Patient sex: M
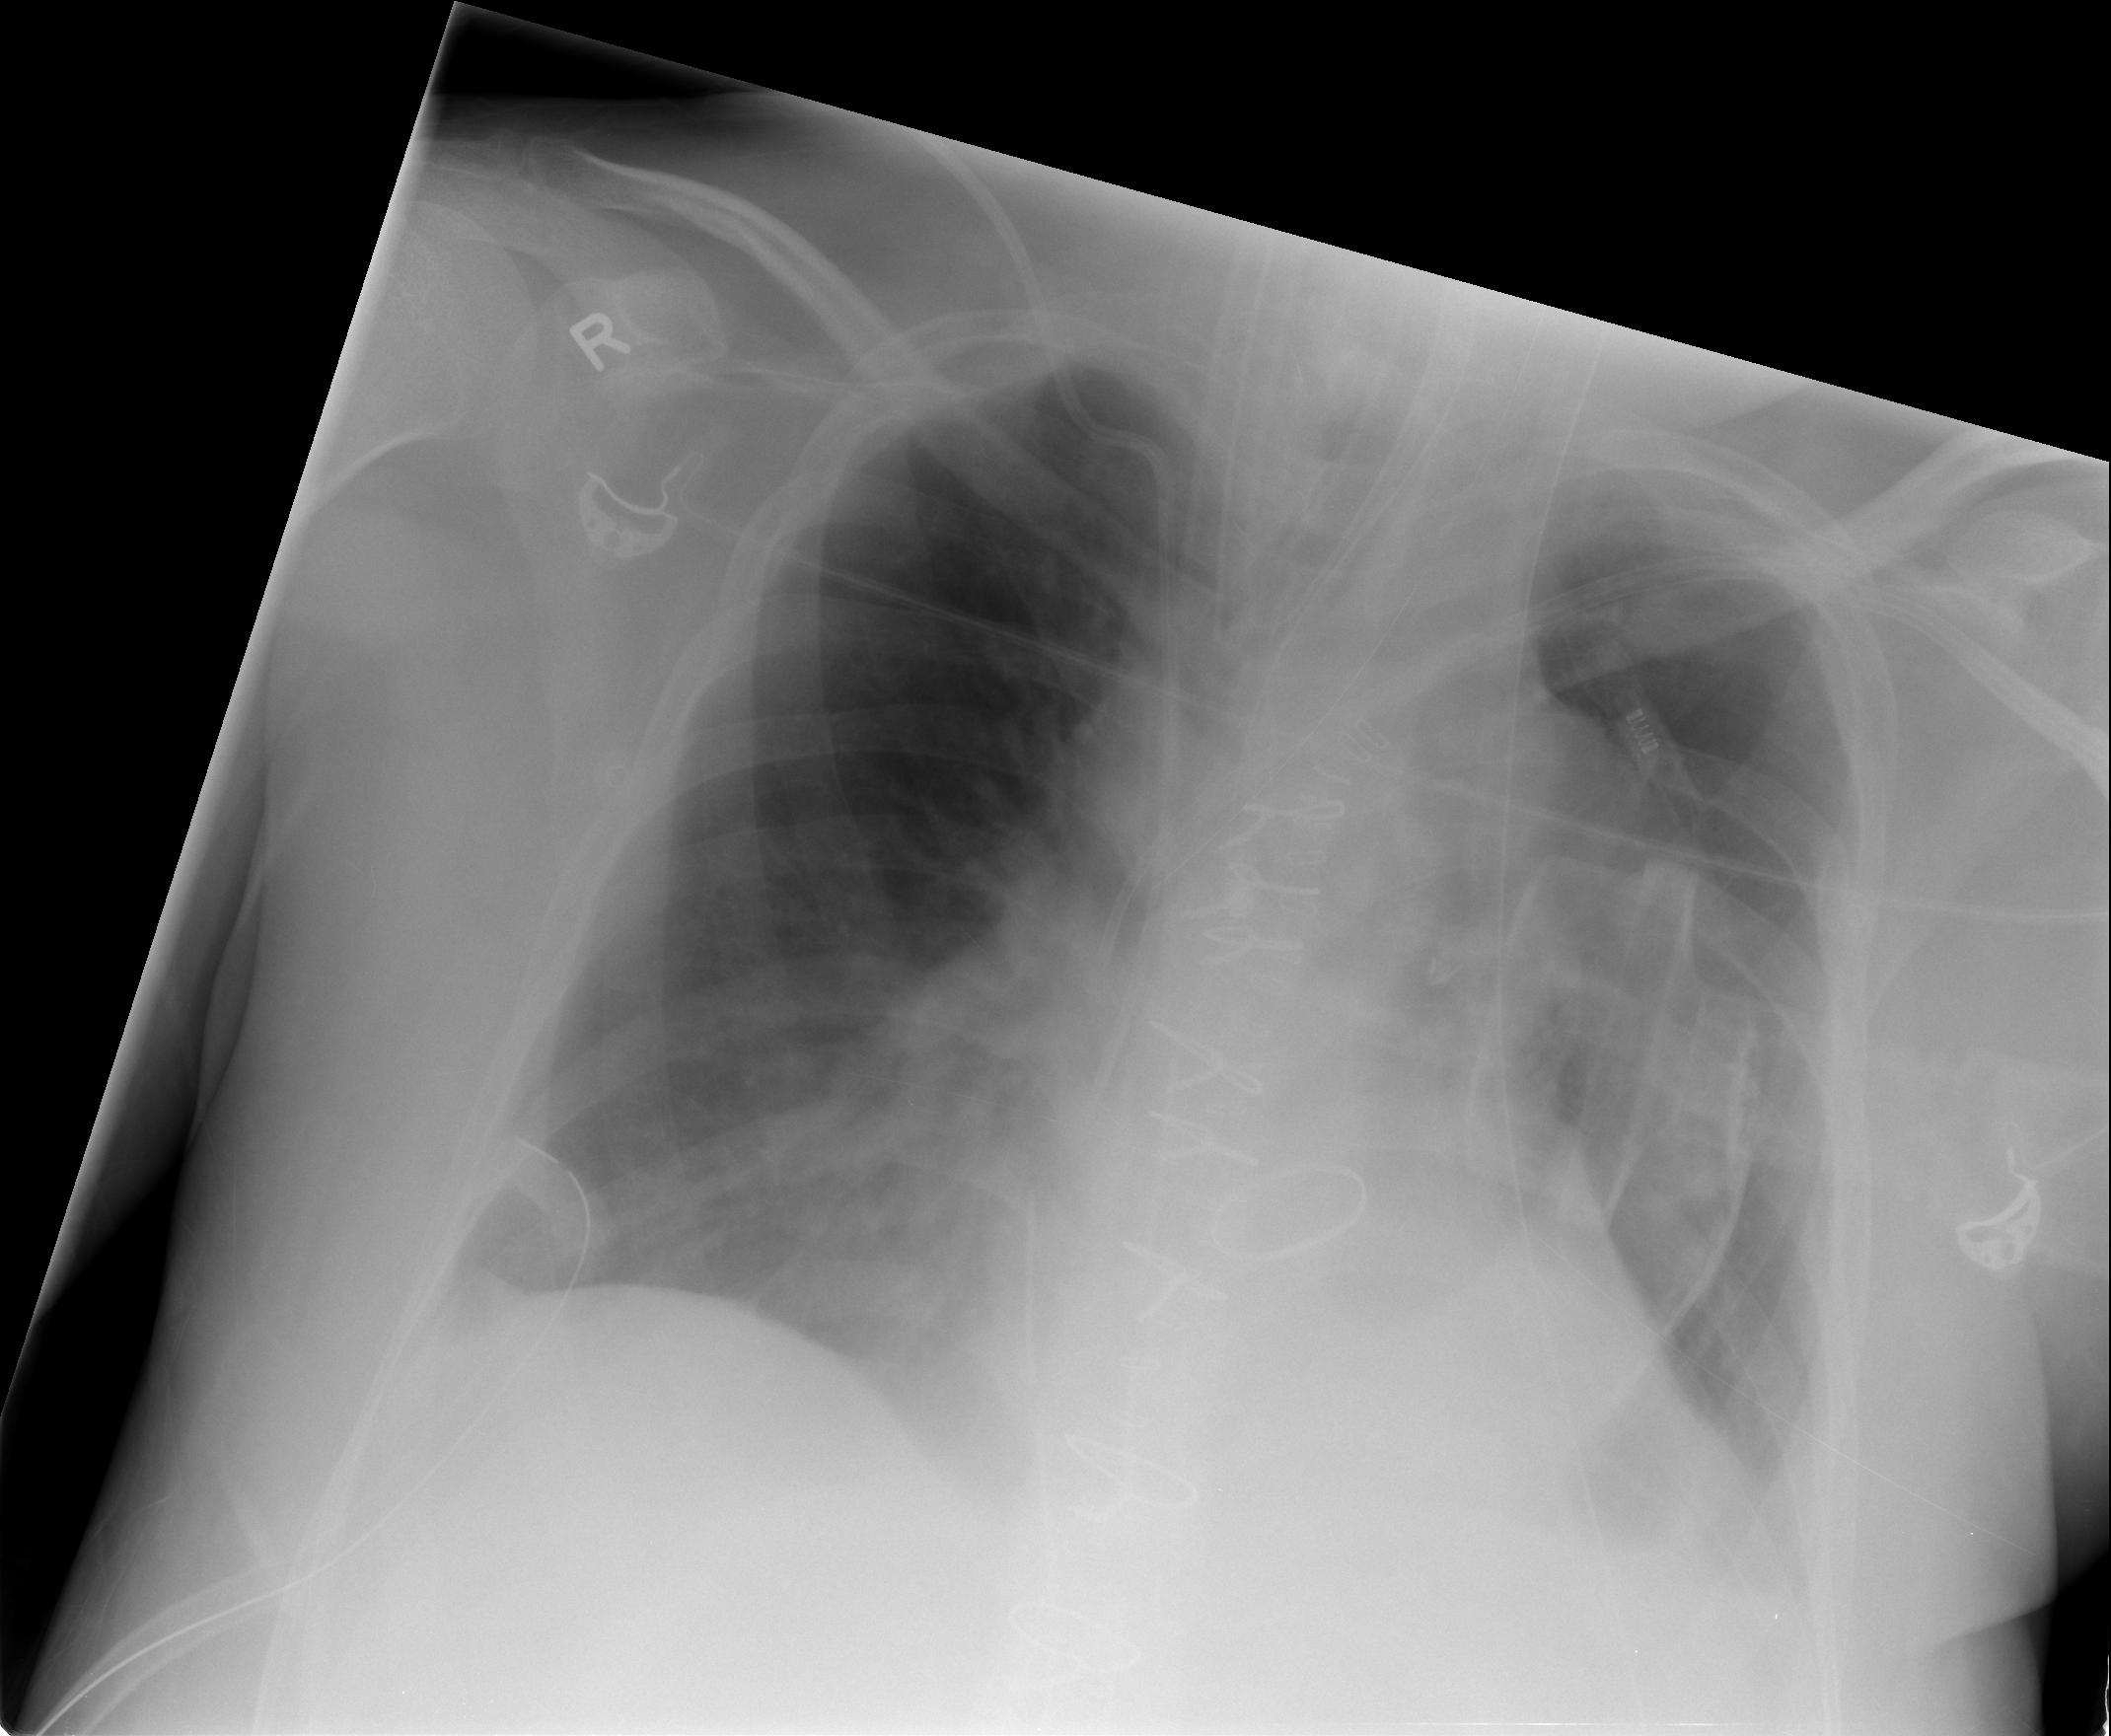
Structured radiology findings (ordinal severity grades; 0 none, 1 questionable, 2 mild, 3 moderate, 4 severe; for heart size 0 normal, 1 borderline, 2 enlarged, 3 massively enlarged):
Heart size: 2
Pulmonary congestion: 2
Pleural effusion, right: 2
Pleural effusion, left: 2
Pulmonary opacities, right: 2
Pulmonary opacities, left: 0
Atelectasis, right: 2
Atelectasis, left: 2